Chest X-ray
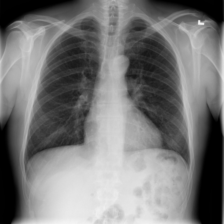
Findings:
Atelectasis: negative
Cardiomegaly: negative
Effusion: negative
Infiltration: positive
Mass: negative
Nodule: negative
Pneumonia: negative
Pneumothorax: negative
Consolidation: negative
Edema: negative
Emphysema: negative
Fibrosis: negative
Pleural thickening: negative
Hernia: negative